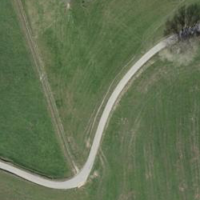
EUNIS habitat code: 52
Species observed at this site:
Chorthippus biguttulus